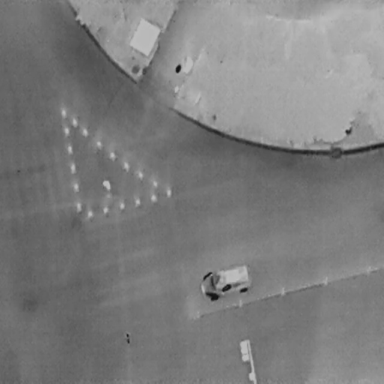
There is a Car in the infrared image.